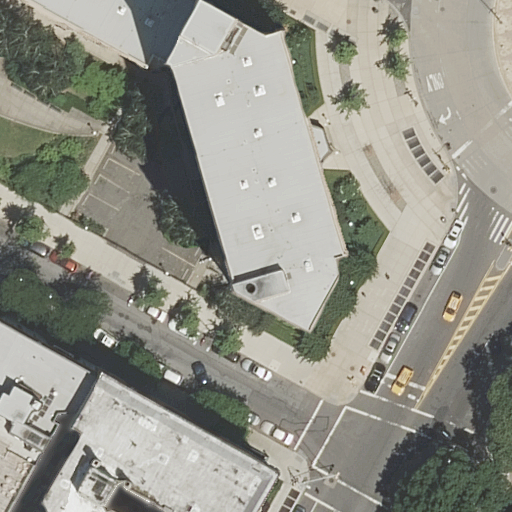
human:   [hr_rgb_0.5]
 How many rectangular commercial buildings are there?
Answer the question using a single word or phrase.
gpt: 0

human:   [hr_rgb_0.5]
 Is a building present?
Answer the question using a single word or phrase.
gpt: yes

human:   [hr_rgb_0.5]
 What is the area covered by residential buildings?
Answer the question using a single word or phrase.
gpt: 2224m2

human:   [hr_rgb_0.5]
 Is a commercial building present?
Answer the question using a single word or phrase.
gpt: no

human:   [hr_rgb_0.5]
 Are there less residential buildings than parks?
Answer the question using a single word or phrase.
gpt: no

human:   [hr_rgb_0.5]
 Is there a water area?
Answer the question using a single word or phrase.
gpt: no

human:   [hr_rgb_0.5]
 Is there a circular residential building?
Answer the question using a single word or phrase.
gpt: no

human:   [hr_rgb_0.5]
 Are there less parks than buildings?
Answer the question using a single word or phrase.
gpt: yes

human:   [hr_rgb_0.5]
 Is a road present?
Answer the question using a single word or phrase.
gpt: yes

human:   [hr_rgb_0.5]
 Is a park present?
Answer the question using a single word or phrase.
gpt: yes

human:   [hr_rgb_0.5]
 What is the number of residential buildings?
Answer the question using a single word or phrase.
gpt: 3

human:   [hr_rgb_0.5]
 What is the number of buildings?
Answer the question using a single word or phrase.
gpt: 3

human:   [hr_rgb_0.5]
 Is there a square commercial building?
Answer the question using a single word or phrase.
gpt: no

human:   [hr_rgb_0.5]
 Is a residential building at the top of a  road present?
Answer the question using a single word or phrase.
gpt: yes

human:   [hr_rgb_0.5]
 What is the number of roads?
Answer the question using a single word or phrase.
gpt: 7

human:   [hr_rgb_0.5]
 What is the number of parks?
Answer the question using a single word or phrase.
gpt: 2

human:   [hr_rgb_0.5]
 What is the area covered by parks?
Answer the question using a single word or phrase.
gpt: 3668m2

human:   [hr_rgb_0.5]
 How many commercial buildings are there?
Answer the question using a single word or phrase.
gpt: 0

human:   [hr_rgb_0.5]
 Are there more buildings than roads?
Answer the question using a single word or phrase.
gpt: no

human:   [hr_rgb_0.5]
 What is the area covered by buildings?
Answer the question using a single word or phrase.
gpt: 2224m2

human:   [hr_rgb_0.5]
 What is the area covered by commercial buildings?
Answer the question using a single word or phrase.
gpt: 0m2

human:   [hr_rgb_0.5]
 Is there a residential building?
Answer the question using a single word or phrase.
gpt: yes

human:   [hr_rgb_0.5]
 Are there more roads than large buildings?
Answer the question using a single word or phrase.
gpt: yes

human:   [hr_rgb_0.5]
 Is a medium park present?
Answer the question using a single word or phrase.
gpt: no

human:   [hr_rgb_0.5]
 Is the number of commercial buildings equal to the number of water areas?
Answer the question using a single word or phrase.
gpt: yes

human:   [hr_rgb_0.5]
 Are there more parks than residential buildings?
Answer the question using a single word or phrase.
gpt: no

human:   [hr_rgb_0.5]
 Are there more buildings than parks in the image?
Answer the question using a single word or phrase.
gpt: yes

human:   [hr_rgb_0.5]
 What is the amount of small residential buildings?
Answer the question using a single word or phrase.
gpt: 1

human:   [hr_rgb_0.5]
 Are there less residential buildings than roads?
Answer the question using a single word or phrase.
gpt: yes

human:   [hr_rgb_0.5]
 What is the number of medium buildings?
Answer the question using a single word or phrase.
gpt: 0

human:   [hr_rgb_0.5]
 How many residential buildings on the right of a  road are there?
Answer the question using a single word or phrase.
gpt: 0

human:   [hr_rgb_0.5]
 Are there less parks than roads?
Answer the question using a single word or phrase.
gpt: yes

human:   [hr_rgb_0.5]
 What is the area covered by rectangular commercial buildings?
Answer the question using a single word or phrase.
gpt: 0m2

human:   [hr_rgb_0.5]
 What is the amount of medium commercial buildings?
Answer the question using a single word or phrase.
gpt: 0

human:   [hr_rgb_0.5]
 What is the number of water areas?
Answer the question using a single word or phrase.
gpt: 0

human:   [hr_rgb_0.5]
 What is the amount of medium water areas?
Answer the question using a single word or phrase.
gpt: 0

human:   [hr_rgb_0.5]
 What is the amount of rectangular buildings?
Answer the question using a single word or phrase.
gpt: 2

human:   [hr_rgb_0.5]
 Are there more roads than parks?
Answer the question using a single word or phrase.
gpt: yes

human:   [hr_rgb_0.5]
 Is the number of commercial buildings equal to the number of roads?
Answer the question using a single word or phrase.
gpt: no

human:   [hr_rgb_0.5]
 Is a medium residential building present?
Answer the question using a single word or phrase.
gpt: no

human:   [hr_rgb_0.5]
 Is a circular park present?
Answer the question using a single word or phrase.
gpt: no

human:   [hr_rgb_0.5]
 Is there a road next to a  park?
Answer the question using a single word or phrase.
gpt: yes

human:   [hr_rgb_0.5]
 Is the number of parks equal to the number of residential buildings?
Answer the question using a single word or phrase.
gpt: no

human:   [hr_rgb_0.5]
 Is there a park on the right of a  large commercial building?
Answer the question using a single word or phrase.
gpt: no

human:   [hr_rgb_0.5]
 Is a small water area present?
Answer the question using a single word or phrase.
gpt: no

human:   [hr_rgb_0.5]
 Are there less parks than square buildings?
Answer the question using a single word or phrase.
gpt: no

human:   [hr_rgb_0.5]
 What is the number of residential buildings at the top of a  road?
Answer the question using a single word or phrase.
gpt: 1

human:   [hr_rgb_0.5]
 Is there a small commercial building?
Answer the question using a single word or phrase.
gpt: no

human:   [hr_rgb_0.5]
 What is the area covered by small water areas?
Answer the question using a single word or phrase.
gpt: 0m2

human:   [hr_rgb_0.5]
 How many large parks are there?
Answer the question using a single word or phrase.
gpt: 1

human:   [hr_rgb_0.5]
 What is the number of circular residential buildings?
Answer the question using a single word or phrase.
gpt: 0

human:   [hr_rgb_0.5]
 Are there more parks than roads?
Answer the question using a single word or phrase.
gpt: no

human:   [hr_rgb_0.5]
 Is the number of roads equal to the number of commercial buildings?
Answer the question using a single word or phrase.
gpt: no

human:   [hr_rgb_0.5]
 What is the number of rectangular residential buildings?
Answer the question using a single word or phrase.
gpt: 2

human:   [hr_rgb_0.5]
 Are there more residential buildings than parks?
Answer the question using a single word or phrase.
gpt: yes

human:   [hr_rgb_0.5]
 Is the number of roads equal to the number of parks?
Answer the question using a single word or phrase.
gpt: no

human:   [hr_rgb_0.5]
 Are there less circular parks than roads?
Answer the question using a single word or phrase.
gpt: yes

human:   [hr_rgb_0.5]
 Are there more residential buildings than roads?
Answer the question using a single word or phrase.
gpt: no

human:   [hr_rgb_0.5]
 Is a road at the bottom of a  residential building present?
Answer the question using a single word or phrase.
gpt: yes

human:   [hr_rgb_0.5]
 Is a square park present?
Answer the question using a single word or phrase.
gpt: no

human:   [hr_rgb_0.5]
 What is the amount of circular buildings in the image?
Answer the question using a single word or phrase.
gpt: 0

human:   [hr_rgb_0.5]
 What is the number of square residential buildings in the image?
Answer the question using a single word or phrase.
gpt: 0

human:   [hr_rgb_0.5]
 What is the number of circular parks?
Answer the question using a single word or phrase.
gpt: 0

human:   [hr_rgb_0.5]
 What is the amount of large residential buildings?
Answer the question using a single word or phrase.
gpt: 2